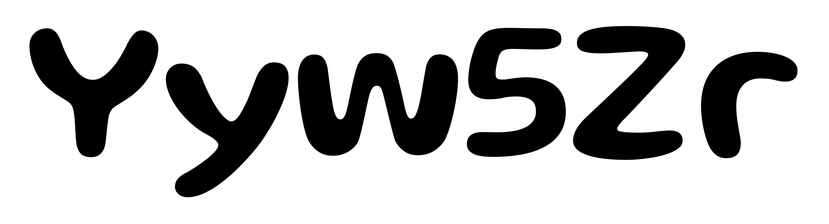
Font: Gluten_Medium